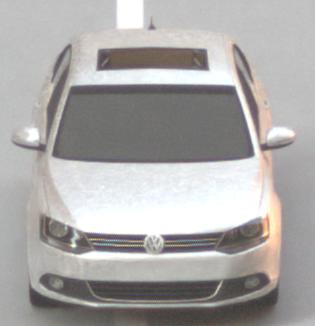
Make: VW
Model: Jetta 1.2 TSI
Detailed model: Jetta (IV)
Model produced from: 2011/01
Model produced until: 2014/08
Doors: 4
Color: white
Road condition: dry road
Daytime: morning or afternoon
Contrast: medium contrast